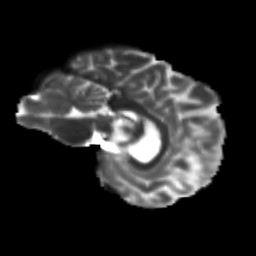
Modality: T2w
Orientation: sagittal
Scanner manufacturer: siemens
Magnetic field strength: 3 T
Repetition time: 9.2 s
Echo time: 0.084 s